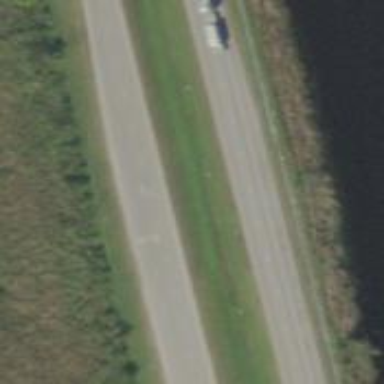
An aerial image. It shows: Asphalt trunk highway.